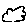
Label: cloud